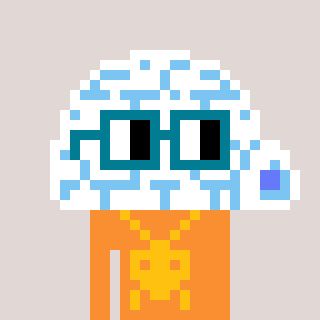
a pixel art character with square dark green glasses, a igloo-shaped head and a orange-colored body on a warm background